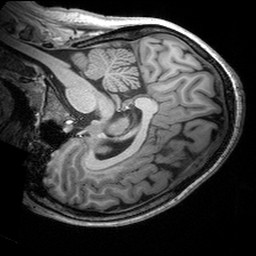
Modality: T1w
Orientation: sagittal
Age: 22
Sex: female
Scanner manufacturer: siemens
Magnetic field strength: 3 T
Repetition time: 2.53 s
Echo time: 0.00299 s